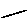
Label: line